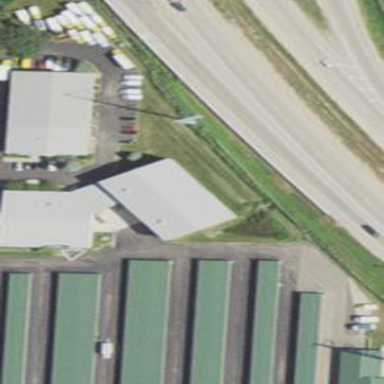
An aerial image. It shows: Storage rental shop.